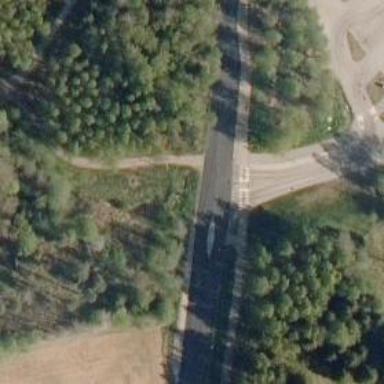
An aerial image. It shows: Marked crossing with pedestrian island.